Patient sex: F
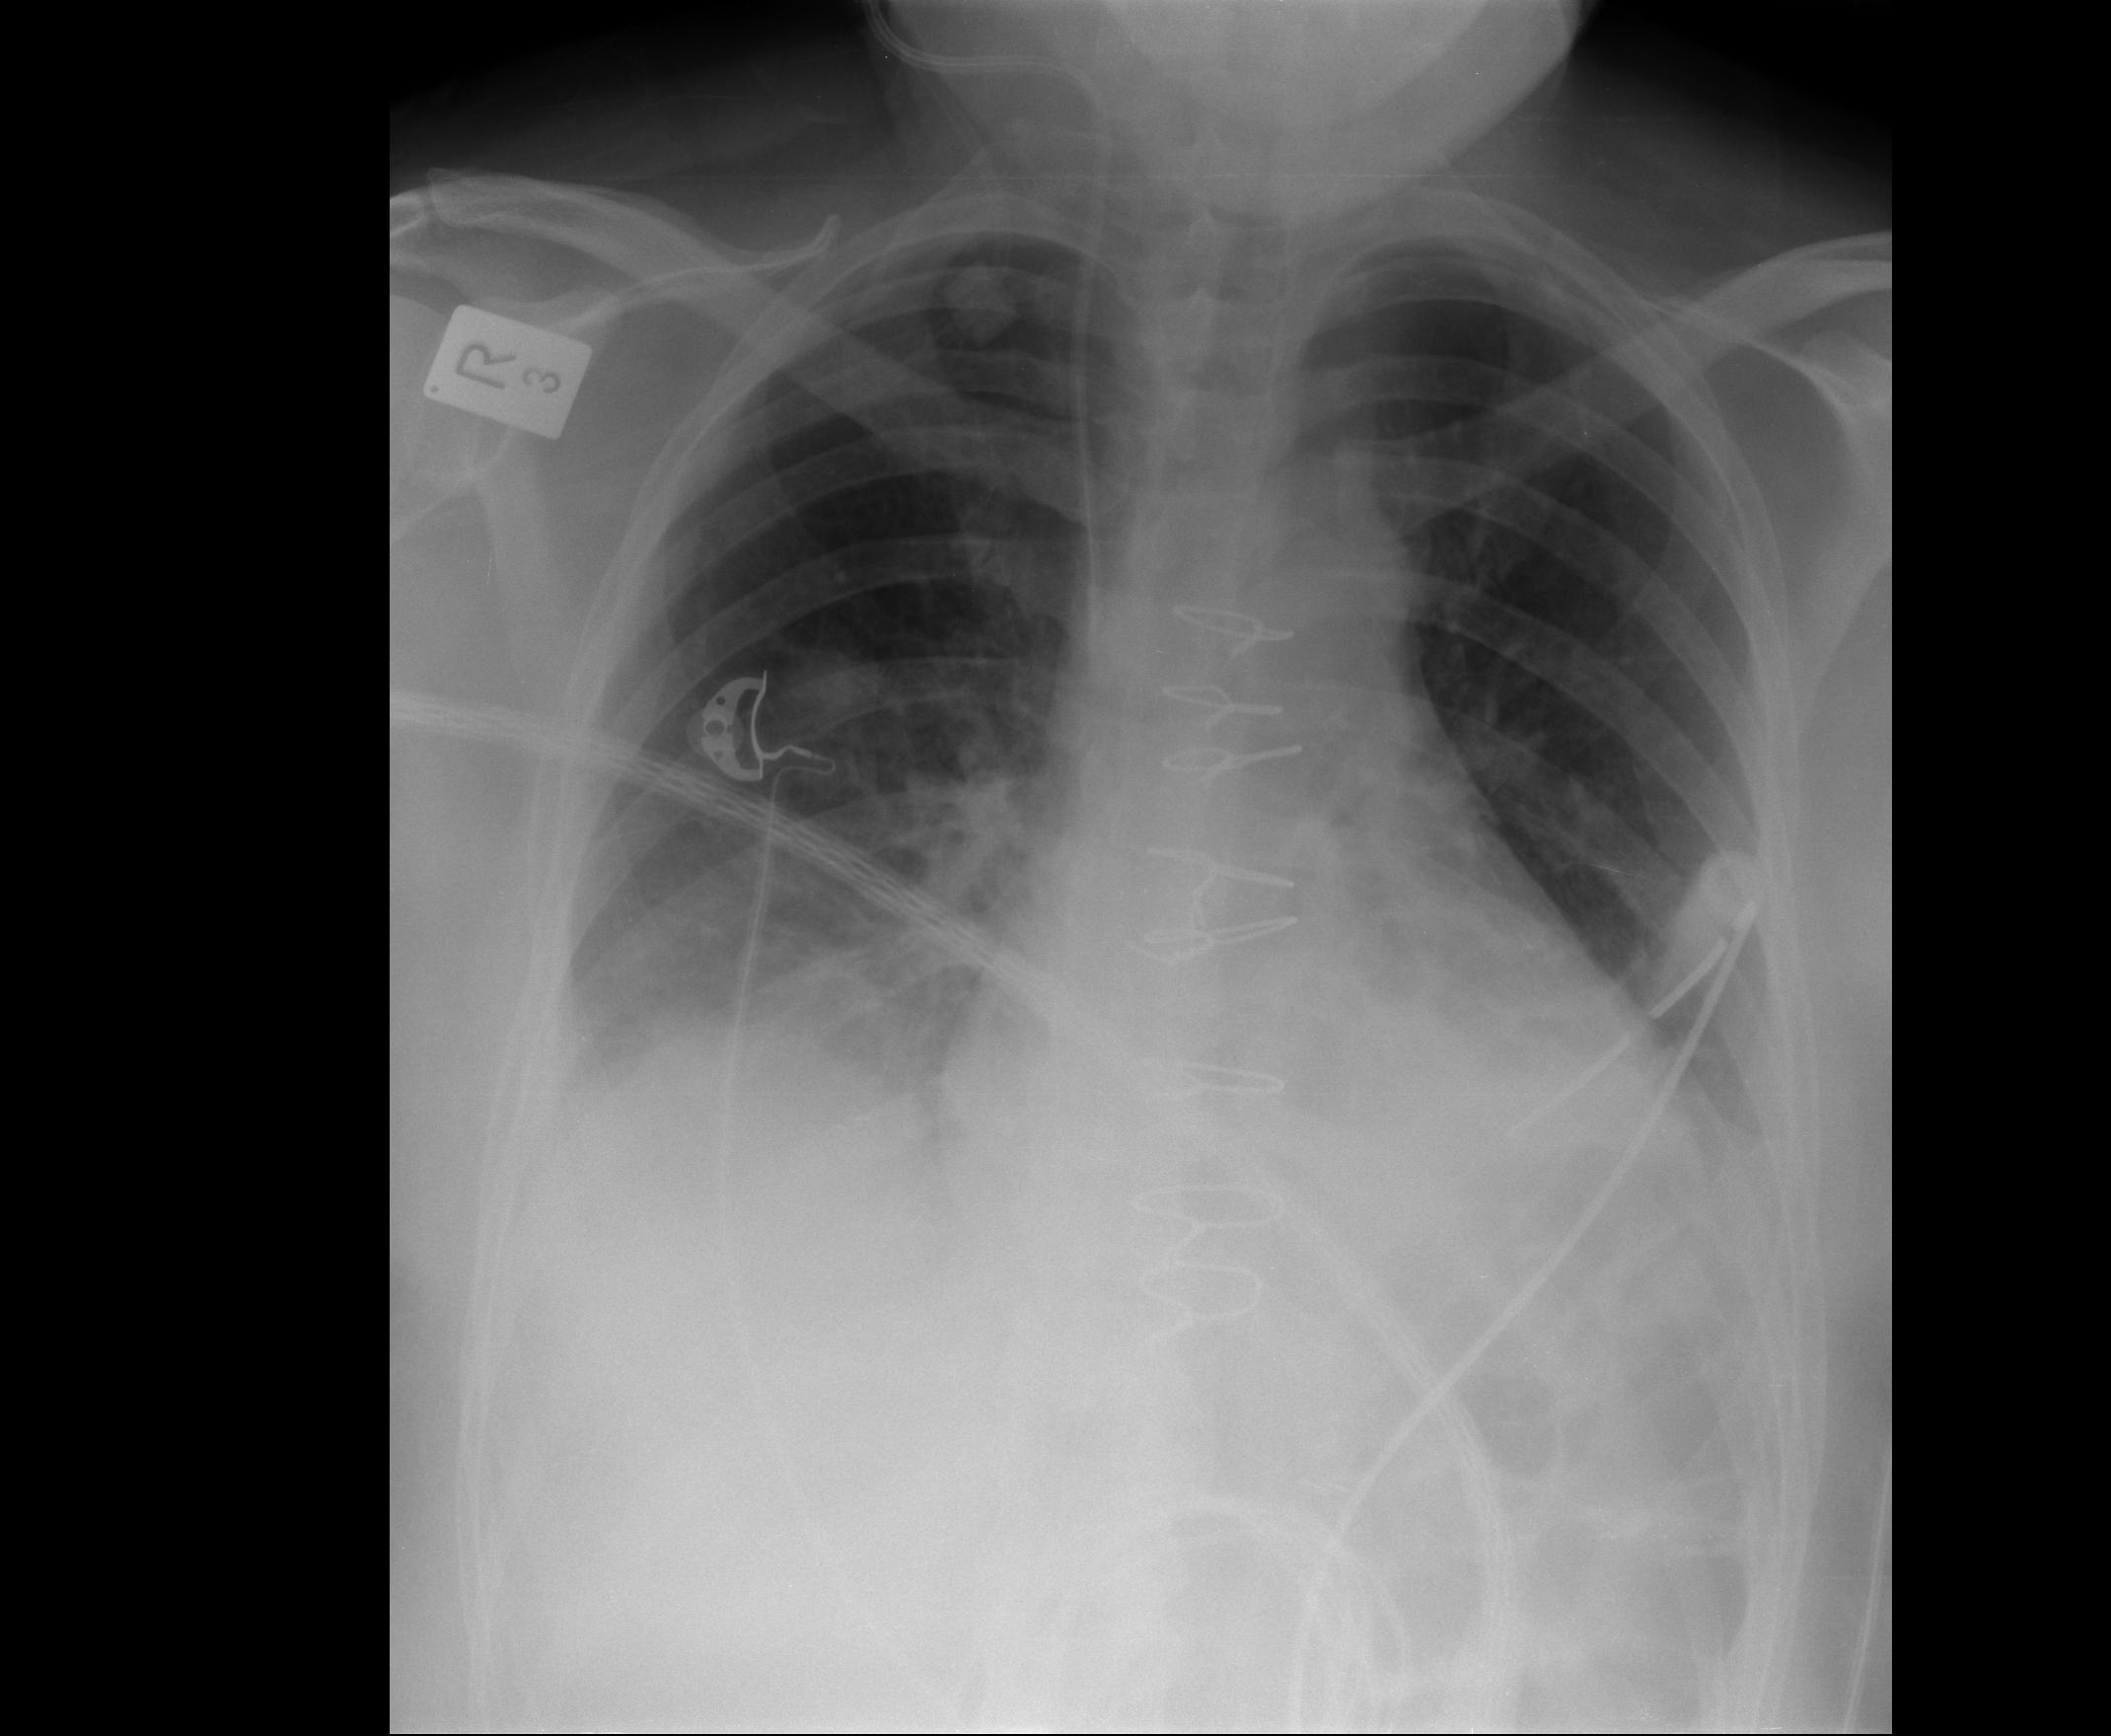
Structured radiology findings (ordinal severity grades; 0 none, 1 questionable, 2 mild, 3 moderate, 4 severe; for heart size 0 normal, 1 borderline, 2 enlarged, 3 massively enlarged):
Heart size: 0
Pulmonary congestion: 1
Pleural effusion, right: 1
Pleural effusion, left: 0
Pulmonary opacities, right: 1
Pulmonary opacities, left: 0
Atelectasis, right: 2
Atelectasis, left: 2